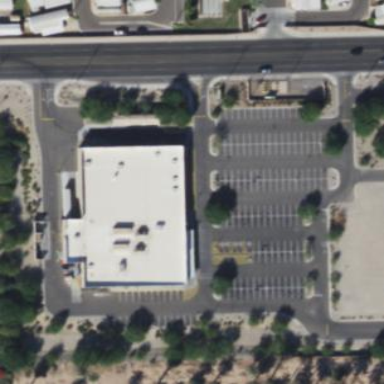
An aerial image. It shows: Supermarket located in building.